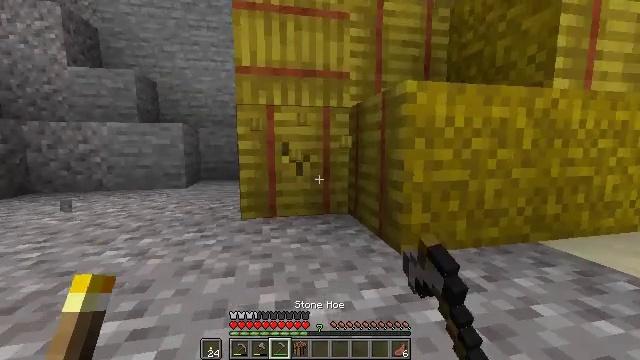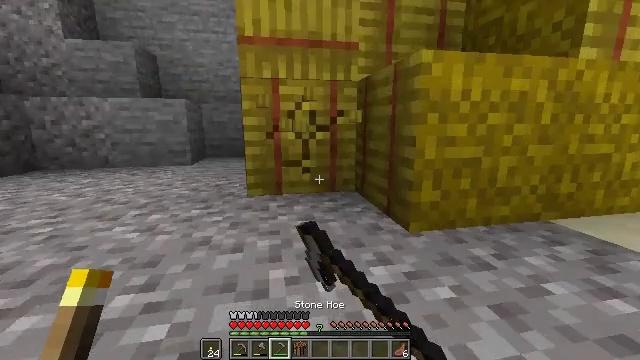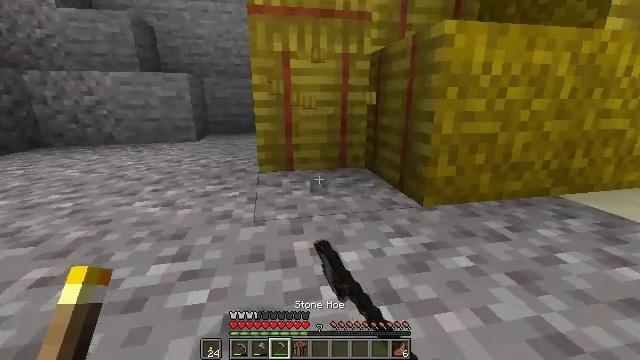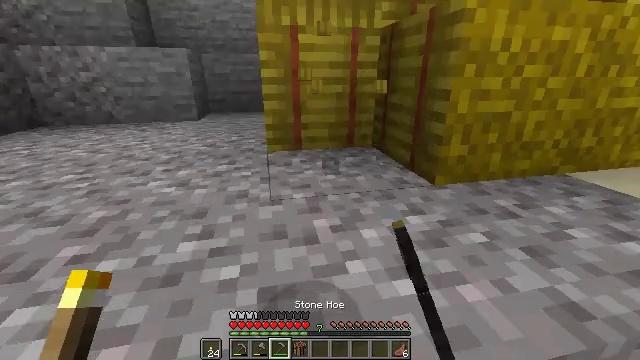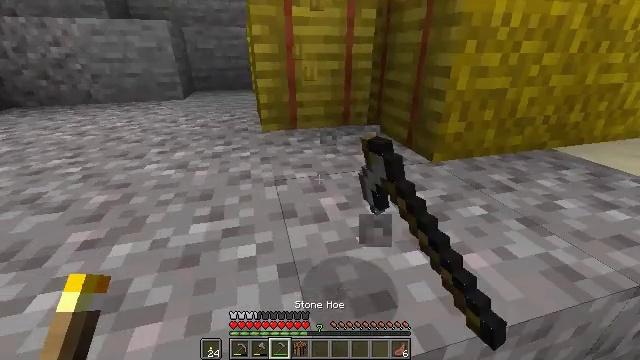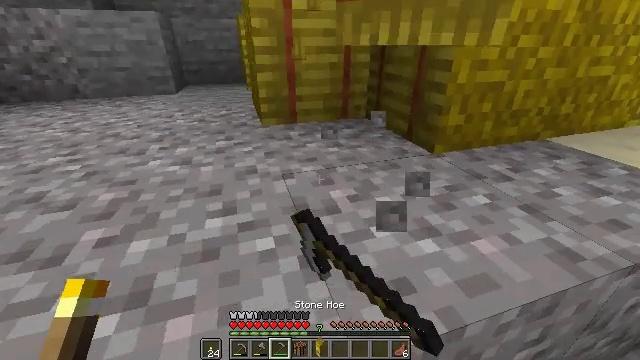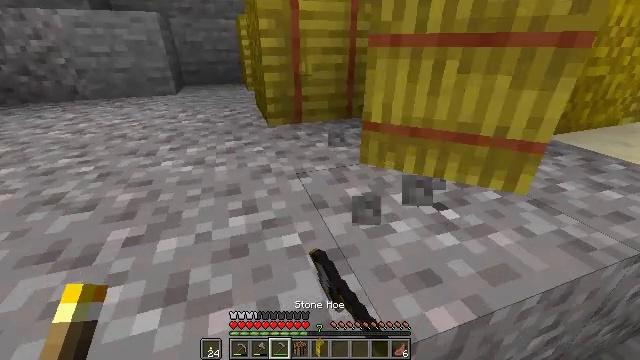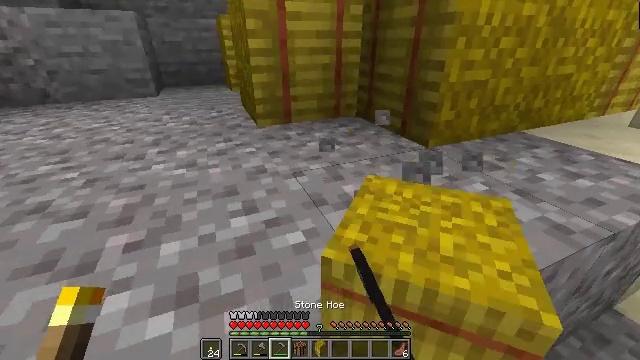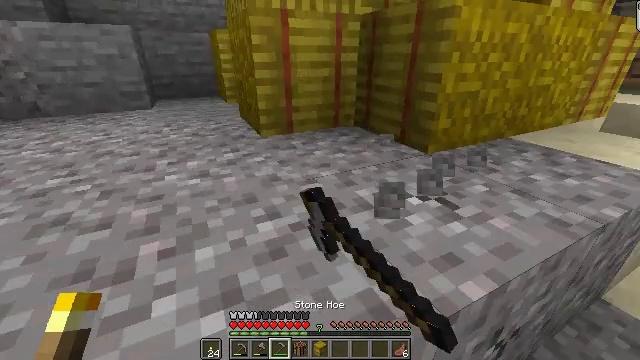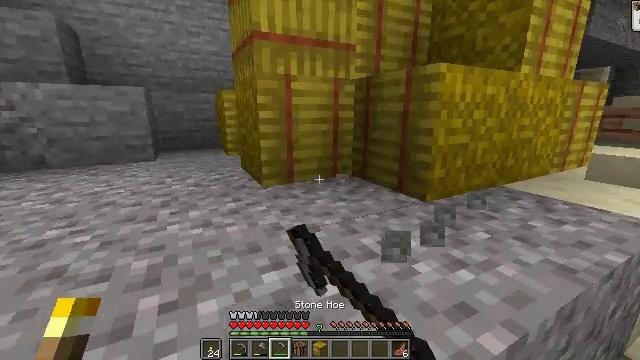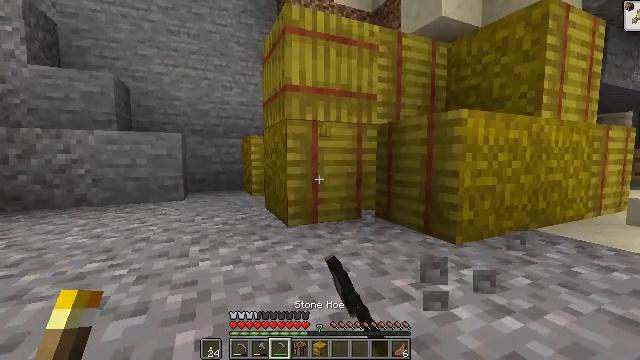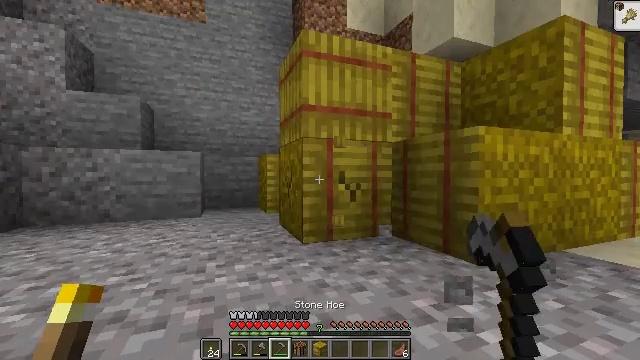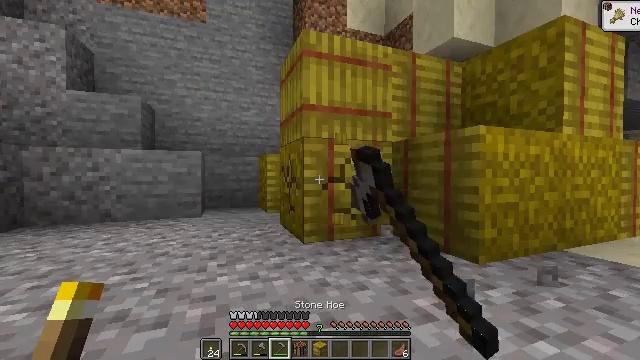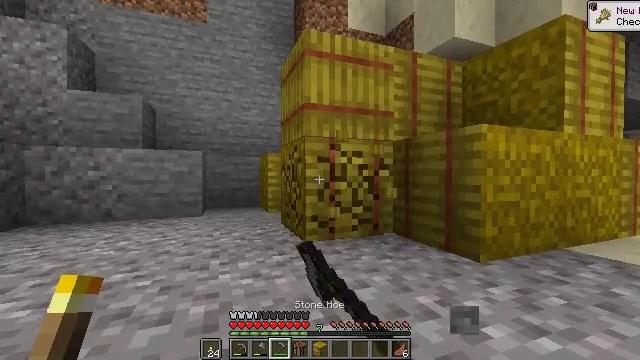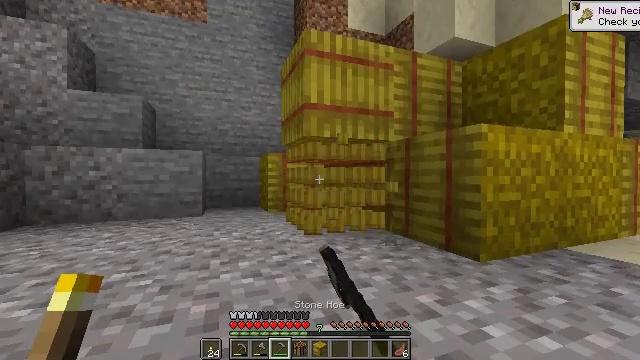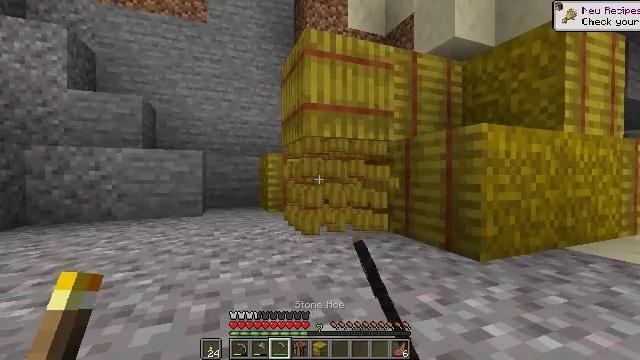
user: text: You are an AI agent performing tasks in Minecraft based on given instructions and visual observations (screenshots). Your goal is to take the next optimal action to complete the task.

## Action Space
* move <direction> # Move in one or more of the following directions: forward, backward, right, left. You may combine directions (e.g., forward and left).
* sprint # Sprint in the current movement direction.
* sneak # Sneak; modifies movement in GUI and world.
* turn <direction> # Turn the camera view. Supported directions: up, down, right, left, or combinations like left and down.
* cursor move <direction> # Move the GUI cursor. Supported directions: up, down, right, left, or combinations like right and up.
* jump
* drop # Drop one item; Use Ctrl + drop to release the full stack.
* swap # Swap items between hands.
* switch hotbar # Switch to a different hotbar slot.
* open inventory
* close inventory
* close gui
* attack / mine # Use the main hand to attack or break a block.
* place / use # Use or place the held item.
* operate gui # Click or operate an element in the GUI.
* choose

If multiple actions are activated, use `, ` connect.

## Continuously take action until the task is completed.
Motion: motion action
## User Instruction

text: Mine a hay block from the field.
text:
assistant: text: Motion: move forward and move left, turn down, attack / mine
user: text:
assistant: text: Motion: move forward and move left, turn down, attack / mine
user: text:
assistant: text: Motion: move forward and move left, turn down, attack / mine
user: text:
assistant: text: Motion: move forward and move left, turn right and down, attack / mine
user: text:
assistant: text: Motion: move forward and move left, turn right and down, attack / mine
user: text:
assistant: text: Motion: move forward and move left, turn right, attack / mine
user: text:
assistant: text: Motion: move forward and move left, turn right, attack / mine
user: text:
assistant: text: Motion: move left, turn right and up, attack / mine
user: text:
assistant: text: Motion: turn right and up, attack / mine
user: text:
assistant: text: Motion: turn left and up, attack / mine
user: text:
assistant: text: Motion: turn left and up, attack / mine
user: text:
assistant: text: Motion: attack / mine
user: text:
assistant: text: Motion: attack / mine
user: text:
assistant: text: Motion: attack / mine
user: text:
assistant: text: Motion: attack / mine
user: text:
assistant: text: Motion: attack / mine
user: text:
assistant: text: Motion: attack / mine
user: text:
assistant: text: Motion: attack / mine
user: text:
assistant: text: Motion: attack / mine
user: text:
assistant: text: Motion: move forward, attack / mine
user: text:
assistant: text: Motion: move forward, attack / mine
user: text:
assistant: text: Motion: move forward, attack / mine, jump
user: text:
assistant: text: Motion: move forward and move left, attack / mine, jump
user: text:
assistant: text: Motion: move forward and move left, attack / mine, jump
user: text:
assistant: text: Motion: move forward and move left, turn down, attack / mine
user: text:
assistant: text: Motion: move forward and move left, turn down, attack / mine
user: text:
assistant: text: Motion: move forward and move left, turn down, attack / mine
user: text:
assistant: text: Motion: move forward and move left, turn down, attack / mine
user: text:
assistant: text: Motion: move forward and move left, attack / mine
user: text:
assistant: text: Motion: move forward and move left, attack / mine